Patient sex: F
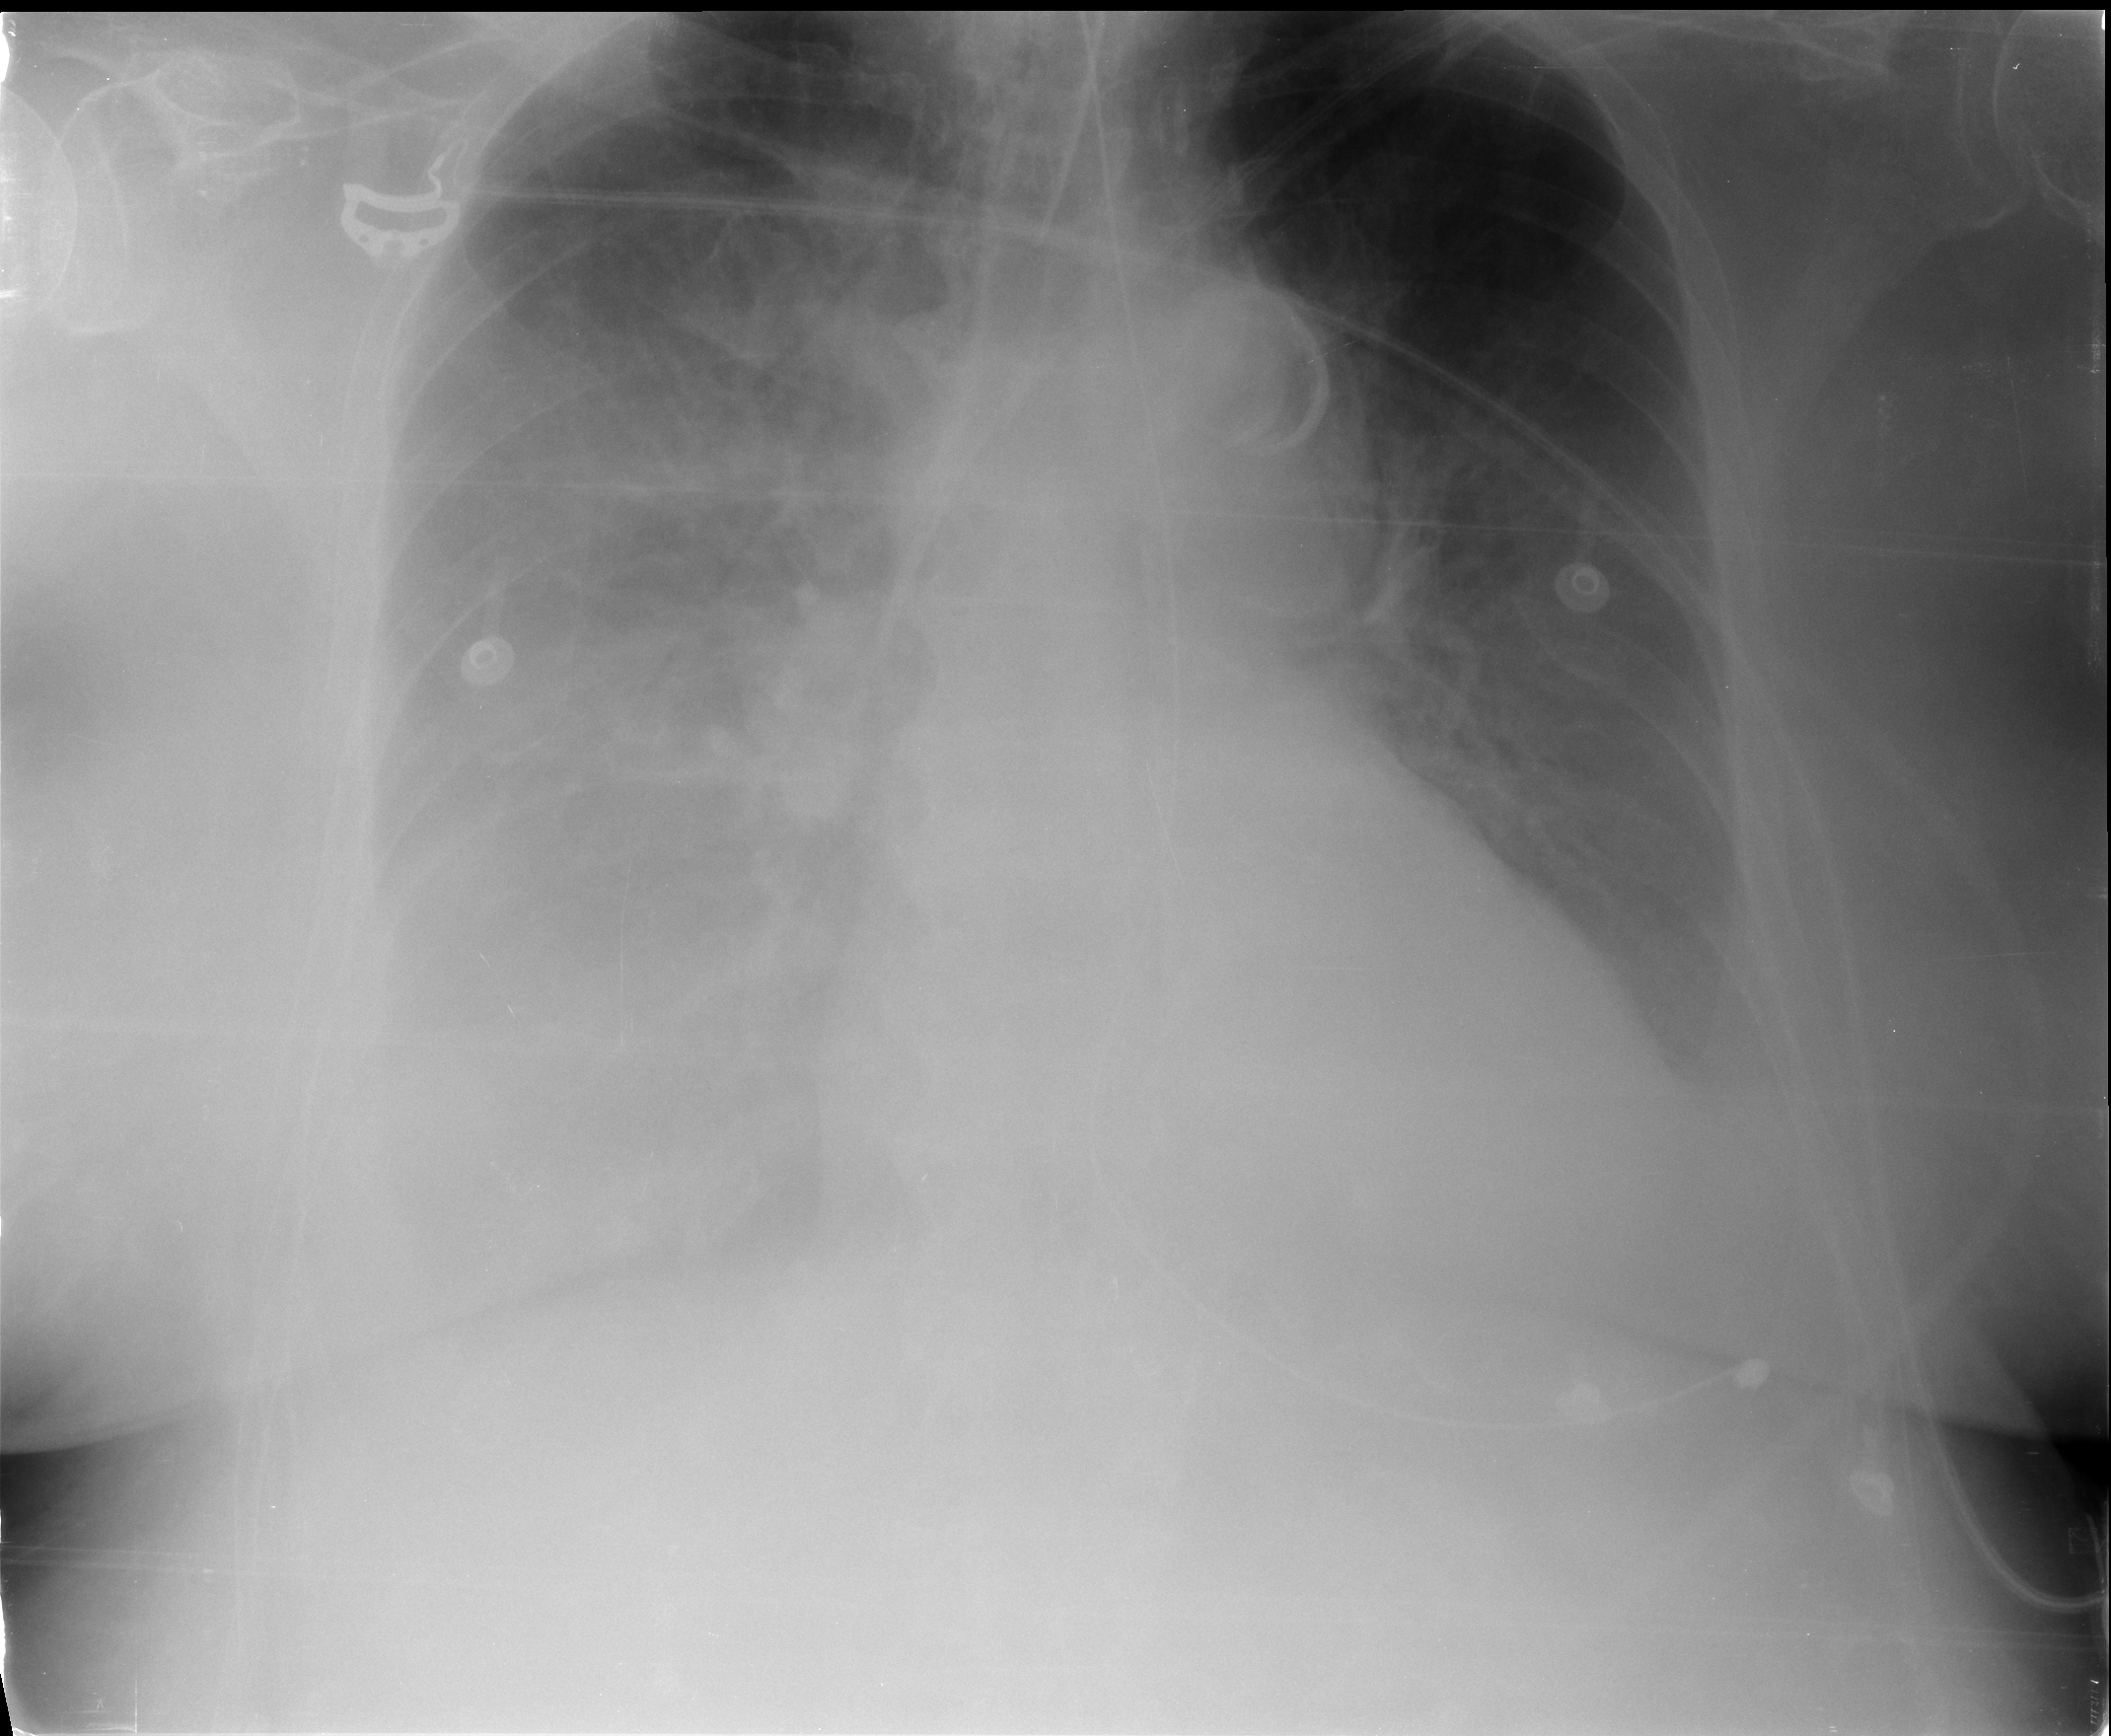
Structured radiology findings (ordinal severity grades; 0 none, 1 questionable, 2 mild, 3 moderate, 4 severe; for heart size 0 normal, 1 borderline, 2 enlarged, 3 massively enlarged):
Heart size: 2
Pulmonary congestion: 3
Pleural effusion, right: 3
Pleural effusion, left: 2
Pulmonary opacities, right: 2
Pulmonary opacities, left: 2
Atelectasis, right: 3
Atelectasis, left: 2